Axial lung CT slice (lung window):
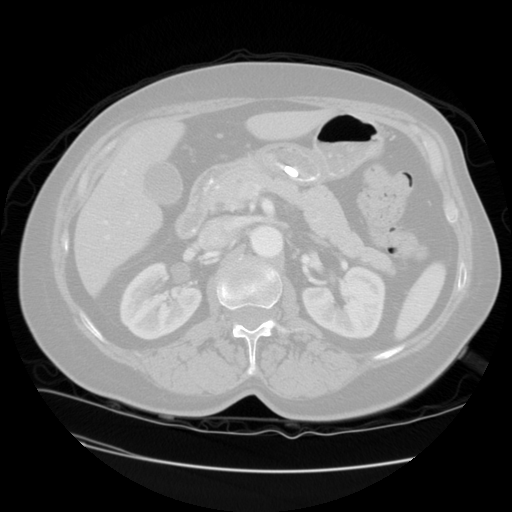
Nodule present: no